Question: I have written a script to have a slide in top bar (branding) and a menu that site above and below a slider (or banner). When they scroll back in it's just the branding and the menu.. no slider or banner.
It works but there is a bug I can't seem to fix.
The page has 4 main elements but the SLIDER OR BANNER are option elements (not always present):
'''
<div id="branding">BRANDING</div>
<div id="header">
<div id="slider">SLIDER OR BANNER</div>
<div id="menu">MENU</div>
</div>
<div id="content">CONTENT</div>
'''
And here is my script so far:
'''
var sticky_navigation = function () {
$lH = ($('#branding').length) ? $('#branding').height() : 0,
$sH = ($('#slider').length) ? $('#slider').height() : 0,
$bH = ($('#banner').length) ? $('#banner').height() : 0,
$mH = ($('#menu').length) ? $('#menu').height() : 0;
var $content = $('#content'), // Main content area
$branding = $('#branding'),
$header = $('#header'),
$menu = $('#menu');
// HEADER
if ($(window).scrollTop() > $lH) {
$header.css({
marginTop: $lH + "px"
});
if ($branding.css('position').toString() != "fixed") {
$branding.css({
position: "fixed",
top: "-" + $lH + "px",
left: 0,
zIndex: 500,
}).animate({
top: 0
}, 700);
}
} else {
$branding.css({
position: "relative",
marginTop: "0px",
});
$header.css({
marginTop: "0px"
});
}
// MENU
if ($(window).scrollTop() > ($bH + $sH + $mH)) {
$branding.css({
boxShadow: "none",
});
$header.css({
marginTop: ($lH + $mH) + "px"
});
if ($menu.css('position').toString() != "fixed") {
$menu.css({
position: "fixed",
top: "-" + $lH + "px",
left: 0,
zIndex: 490,
}).animate({
top: $lH
}, 700);
}
} else {
$menu.css({
position: "relative",
marginTop: "0px",
top: 0,
});
if ($('#branding').length || $('#slider').length) {
$branding.css({
boxShadow: "0 0 16px rgba(0, 0, 0, 0.5)",
})
}
}
};
// run our function on load
sticky_navigation();
// and run it again every time you scroll
$(window).scroll(function () {
sticky_navigation();
});
// and run it again every time you resize
$(window).resize(function () {
sticky_navigation();
});
'''
Here is a jsfiddle for it as I have it now... to see the bug scroll up and down quickly.. you should see the menu sits lower than it should.
<URL>

Any help with this is very much appreciated. I'm open to suggestions if there's a better way to do this.
C
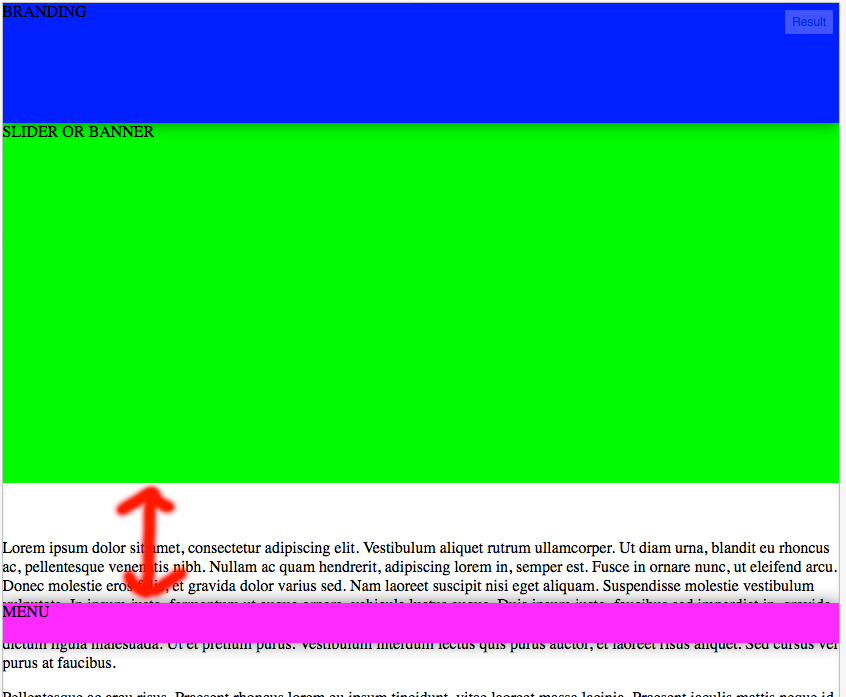
Answer: <URL>
Added 250ms delay after user scrolls.
if (!/Android|webOS|iPhone|iPad|iPod|BlackBerry/i.test(navigator.userAgent)) {
'''
var sticky_navigation = function () {
setTimeout(function // ###### ADDED ######
$lH = ($('#branding').length) ? $('#branding').height() : 0,
$sH = ($('#slider').length) ? $('#slider').height() : 0,
$bH = ($('#banner').length) ? $('#banner').height() : 0,
$mH = ($('#menu').length) ? $('#menu').height() : 0;
var $content = $('#content'), // Main content area
$branding = $('#branding'),
$header = $('#header'),
$menu = $('#menu');
// HEADER
if ($(window).scrollTop() > $lH) {
$header.css({
marginTop: $lH + "px"
});
if ($branding.css('position').toString() != "fixed") {
$branding.css({
position: "fixed",
top: "-" + $lH + "px",
left: 0,
zIndex: 500,
}).animate({
top: 0
}, 700);
}
} else {
$branding.css({
position: "relative",
marginTop: "0px",
});
$header.css({
marginTop: "0px"
});
}
// MENU
if ($(window).scrollTop() > ($bH + $sH + $mH)) {
$branding.css({
boxShadow: "none",
});
$header.css({
marginTop: ($lH + $mH) + "px"
});
if ($menu.css('position').toString() != "fixed") {
$menu.css({
position: "fixed",
top: "-" + $lH + "px",
left: 0,
zIndex: 490,
}).animate({
top: $lH
}, 700);
}
} else {
$menu.css({
position: "relative",
marginTop: "0px",
top: 0,
});
if ($('#branding').length || $('#slider').length) {
$branding.css({
boxShadow: "0 0 16px rgba(0, 0, 0, 0.5)",
})
}
}
} ,250); // ###### ADDED ######
};
// run our function on load
sticky_navigation();
// and run it again every time you scroll
$(window).scroll(function () {
sticky_navigation();
});
// and run it again every time you resize
$(window).resize(function () {
sticky_navigation();
});
'''
};